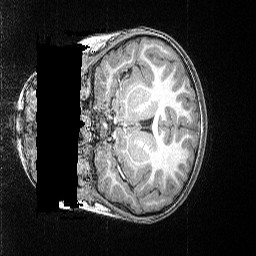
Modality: T1w
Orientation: coronal
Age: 80
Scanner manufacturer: siemens
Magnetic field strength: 3 T
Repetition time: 2.5 s
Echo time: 0.00347 s